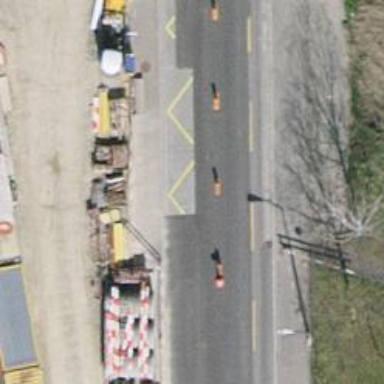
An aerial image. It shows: Platform for public transport is situated by the road.